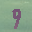
Label: 9